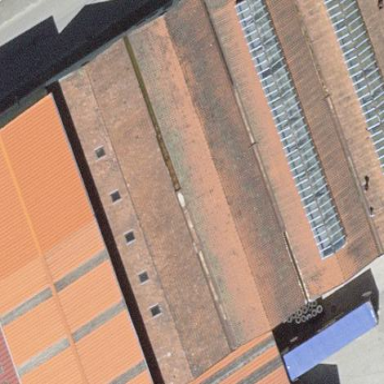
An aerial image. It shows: Industrial building.